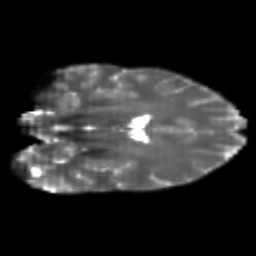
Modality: T2w
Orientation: coronal
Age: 24
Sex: female
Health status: healthy
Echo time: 0.074 s